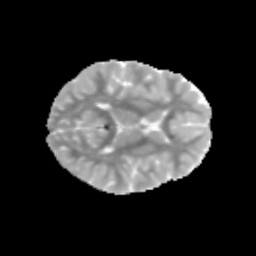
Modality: MD
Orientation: axial
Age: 9
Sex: female
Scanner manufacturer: siemens
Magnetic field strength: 3 T
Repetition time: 3.8 s
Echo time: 0.07 s